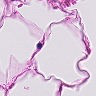
Metastatic tissue present: no